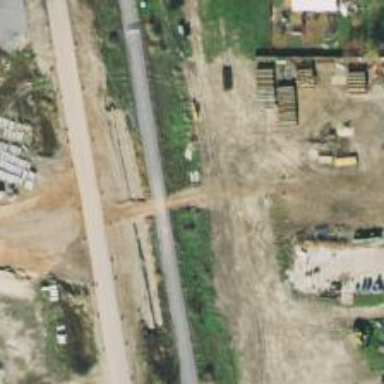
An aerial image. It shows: Asphalt cycleway alongside abandoned railway.